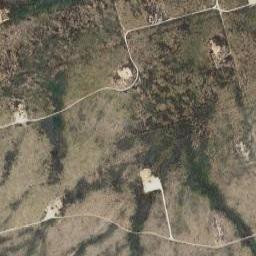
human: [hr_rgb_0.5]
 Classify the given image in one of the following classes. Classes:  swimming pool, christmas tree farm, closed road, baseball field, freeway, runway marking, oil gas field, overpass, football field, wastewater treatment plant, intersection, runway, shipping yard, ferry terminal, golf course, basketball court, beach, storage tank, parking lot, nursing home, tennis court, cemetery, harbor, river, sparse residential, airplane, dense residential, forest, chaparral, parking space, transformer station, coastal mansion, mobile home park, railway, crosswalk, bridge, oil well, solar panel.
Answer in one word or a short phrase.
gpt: oil gas field